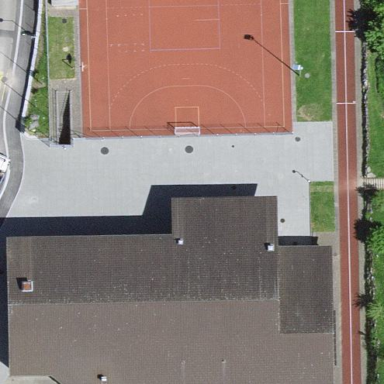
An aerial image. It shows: Building being used as sports hall.